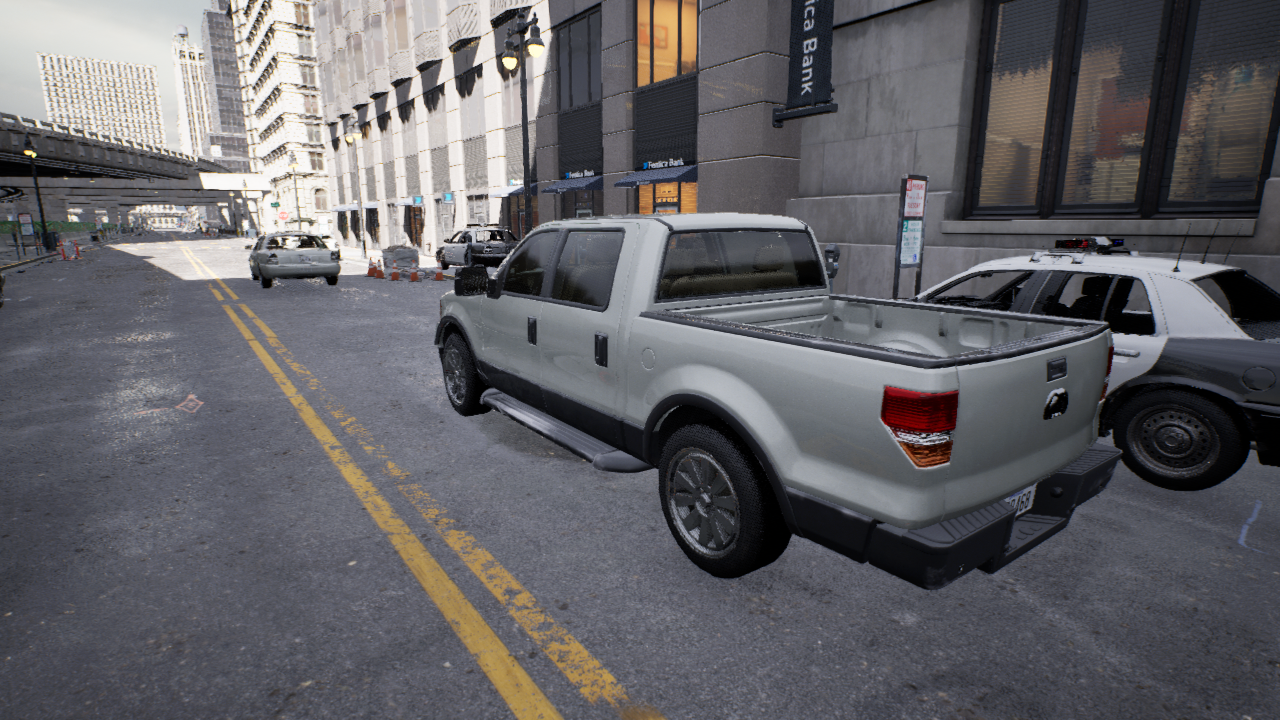
Venue: downtown
Lighting: clear day
Vehicle rig: pickup